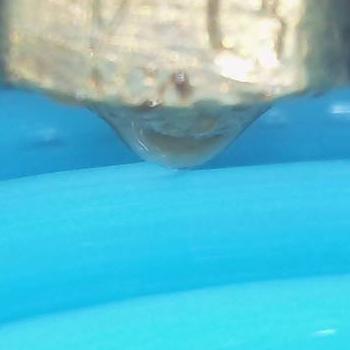
Flow rate: 79%